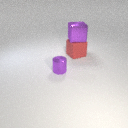
small purple metal cylinder in front of large red rubber cube